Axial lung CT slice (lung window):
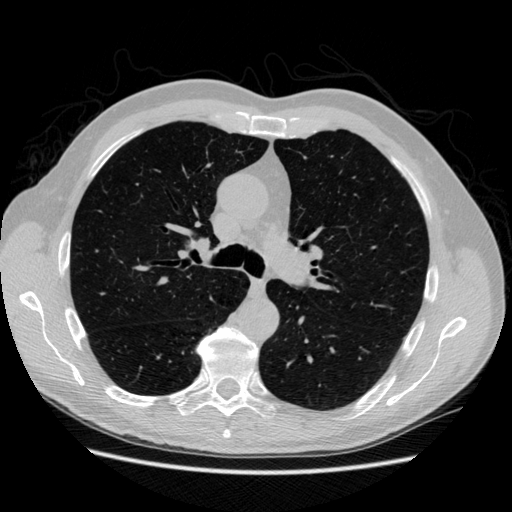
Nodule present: no